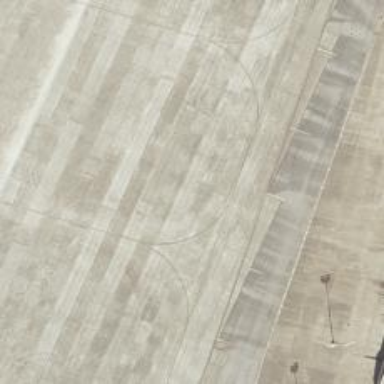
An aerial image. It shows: View of taxiway at the airport.